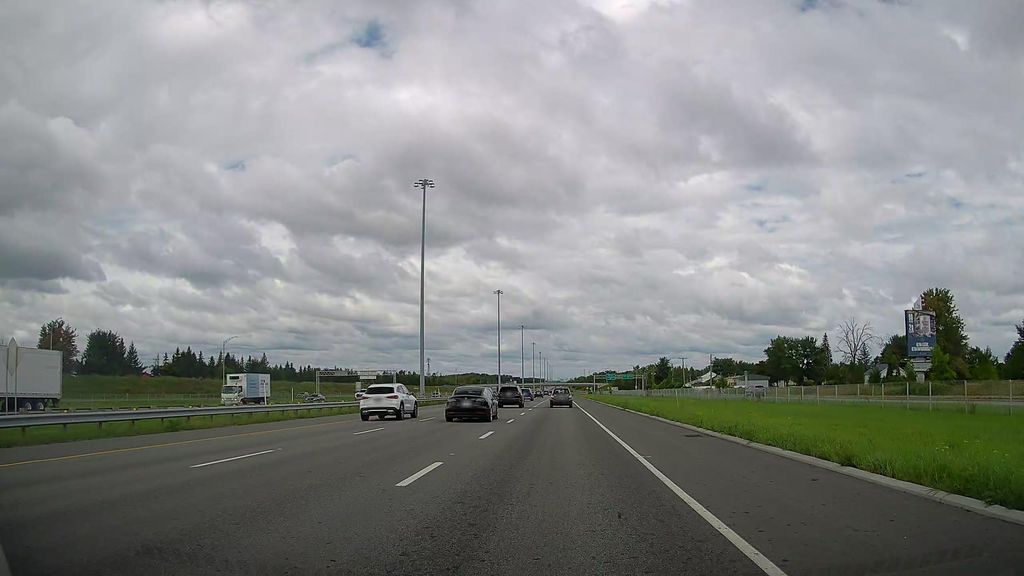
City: montreal